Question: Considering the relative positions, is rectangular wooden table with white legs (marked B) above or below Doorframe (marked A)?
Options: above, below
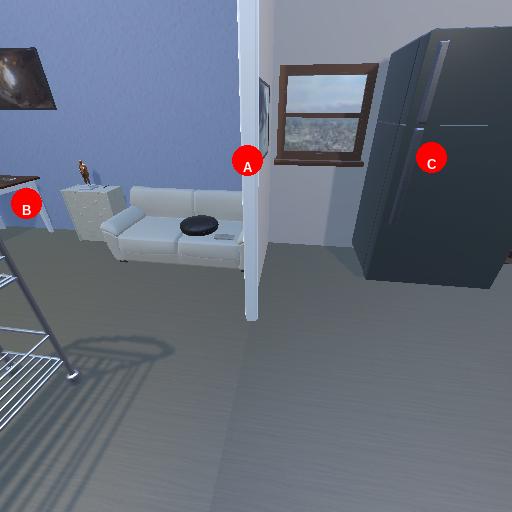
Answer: above